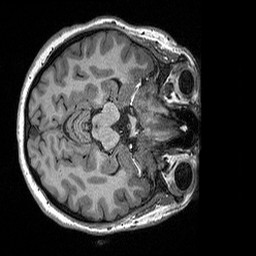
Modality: T1w
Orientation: axial
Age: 19
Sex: female
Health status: healthy
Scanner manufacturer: siemens
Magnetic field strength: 3 T
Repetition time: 2.3 s
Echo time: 0.00298 s